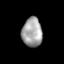
Tissue: lung
Cell type: Others
Senescence score: 0.2162
Nuclear area (px): 580
Mean DAPI intensity: 161.833